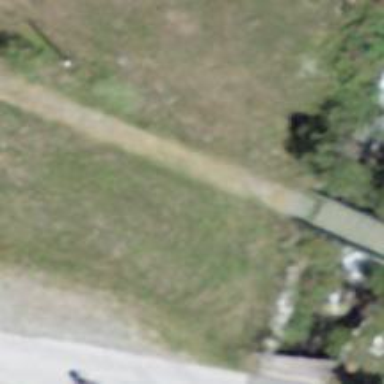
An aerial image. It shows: Path leading to bridge.